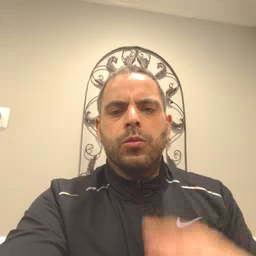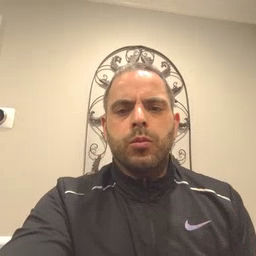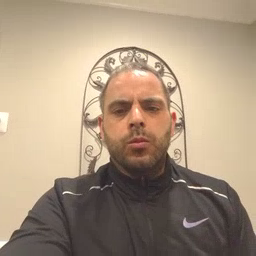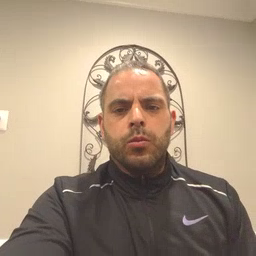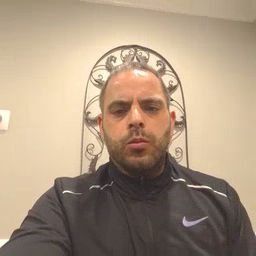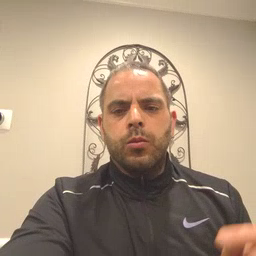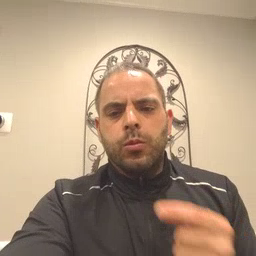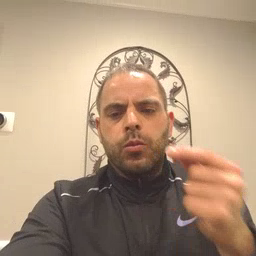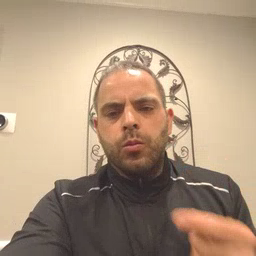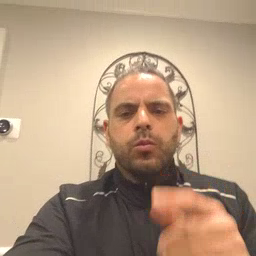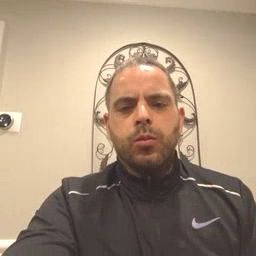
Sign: owie